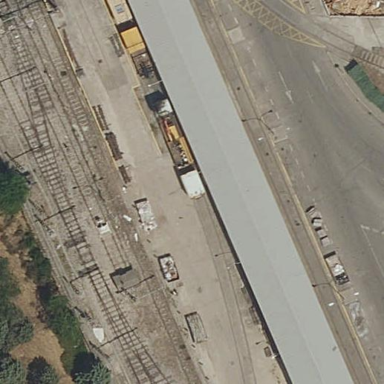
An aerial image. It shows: Warehouse.